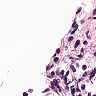
Metastatic tissue present: no